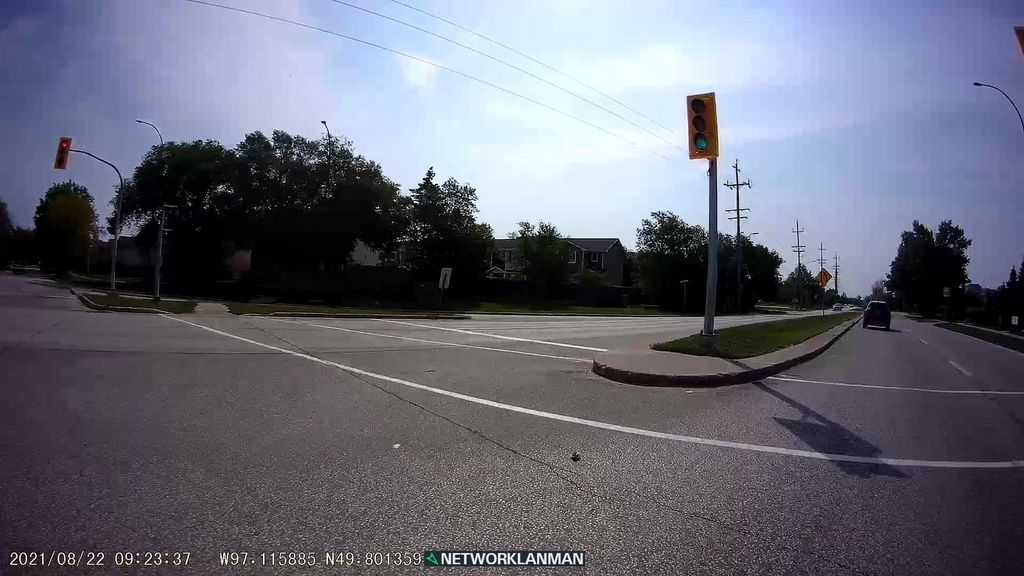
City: winnipeg